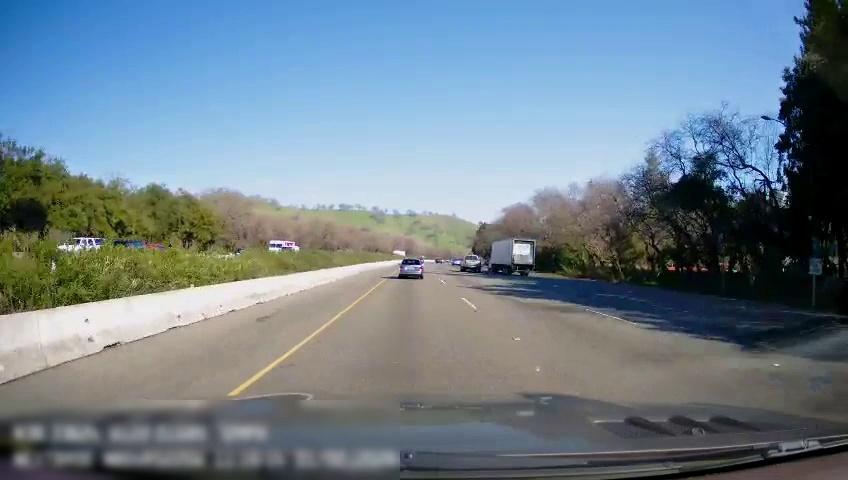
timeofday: Day
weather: Sunny
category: Drivable Space
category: Vehicles | SUV
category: Vehicles | Car
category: Vehicles | Car
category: Vehicles | Truck
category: Vehicles | Van
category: Vehicles | Car
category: Vehicles | Truck
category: Vehicles | Truck
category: Vehicles | Truck
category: Vehicles | SUV
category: Lanes | Current Lane
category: Lanes | Current Lane
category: Lanes | Alternate Lane